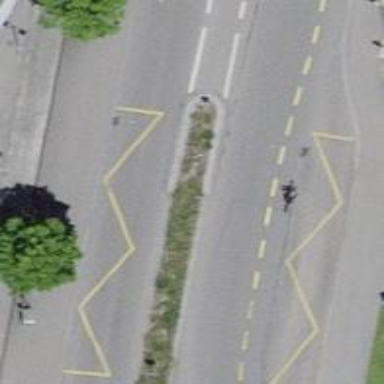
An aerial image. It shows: Secondary road with asphalt surface. There are sidewalks on both sides and cycle lane.